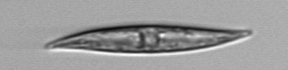
Label: Pleurosigma